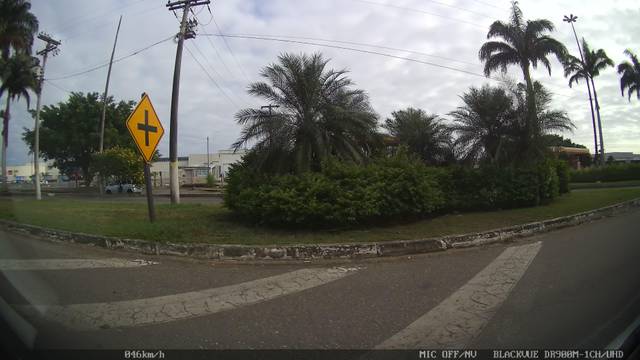
Region: Brazil
Coordinates: -21.754, -41.346